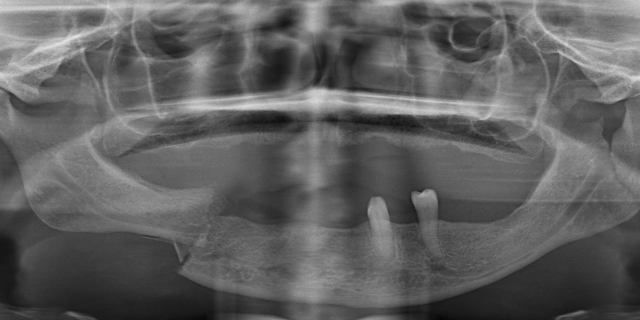
adult